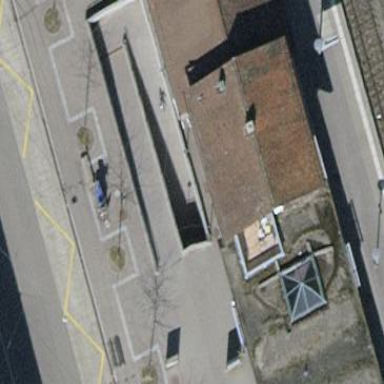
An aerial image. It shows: The roof of the train station is covered with tiles.